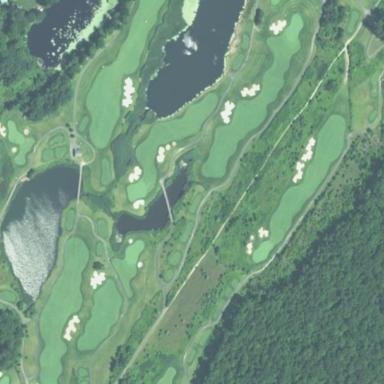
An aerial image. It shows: Rough area on grassy golf course.